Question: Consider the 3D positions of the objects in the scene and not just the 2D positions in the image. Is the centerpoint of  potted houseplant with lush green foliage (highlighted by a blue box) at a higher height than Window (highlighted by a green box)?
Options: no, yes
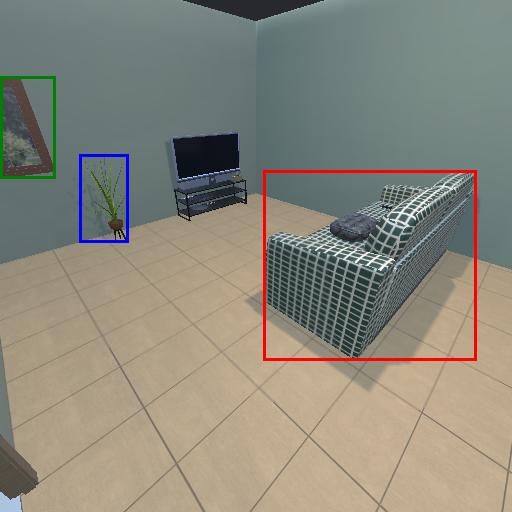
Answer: no